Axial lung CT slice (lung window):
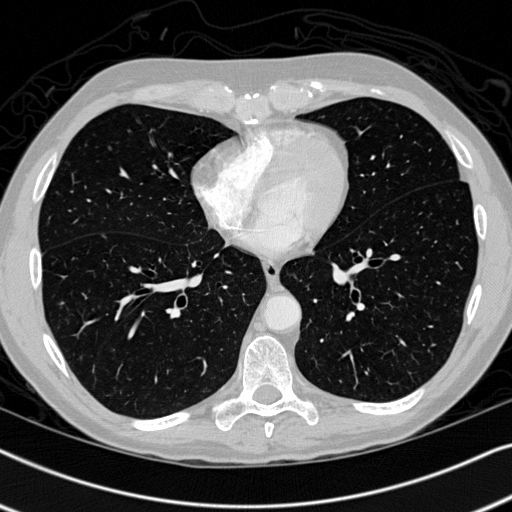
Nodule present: no